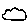
Label: cloud